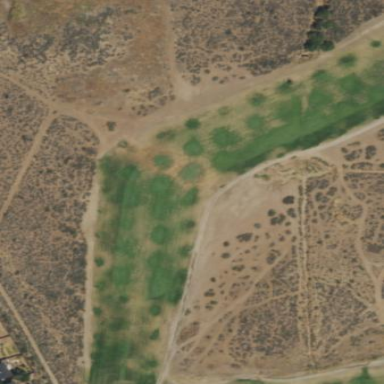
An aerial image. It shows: Golf fairway in the image.